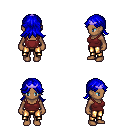
a pixel art fantasy rpg character, female body template, human, dark skin, maroon pirate shirt, gold greaves, blue loose hair, purple tiara, four views (front, back, left, right), 2x2 character sprite sheet, small pixel art, hard edges, no anti-aliasing